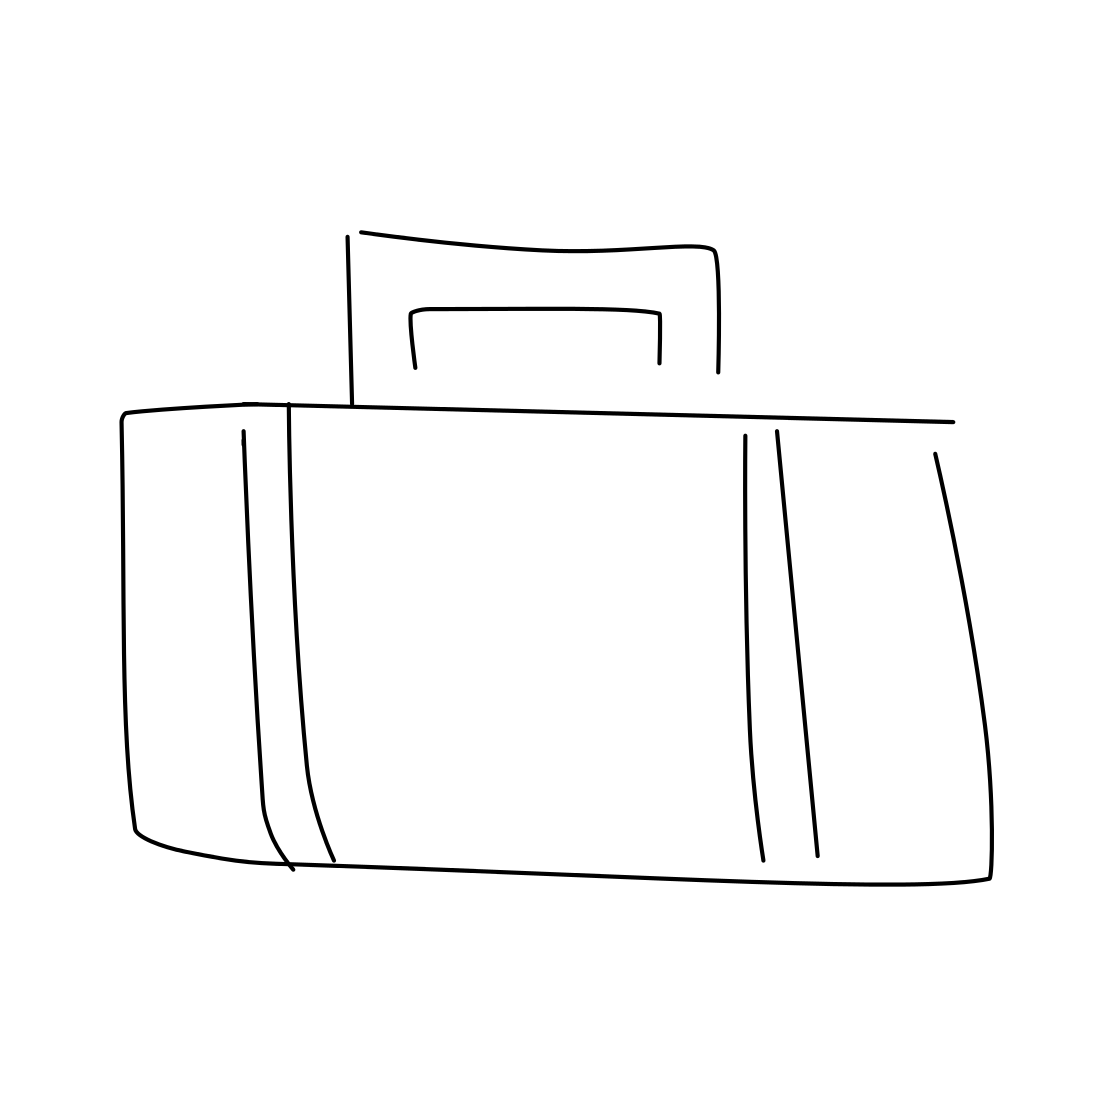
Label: suitcase